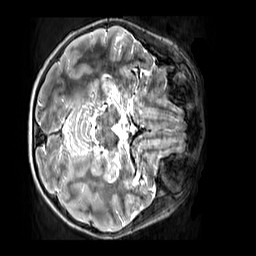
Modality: T2w
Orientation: axial
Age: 11
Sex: male
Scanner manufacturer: siemens
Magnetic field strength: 3 T
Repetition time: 3.2 s
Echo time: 0.408 s